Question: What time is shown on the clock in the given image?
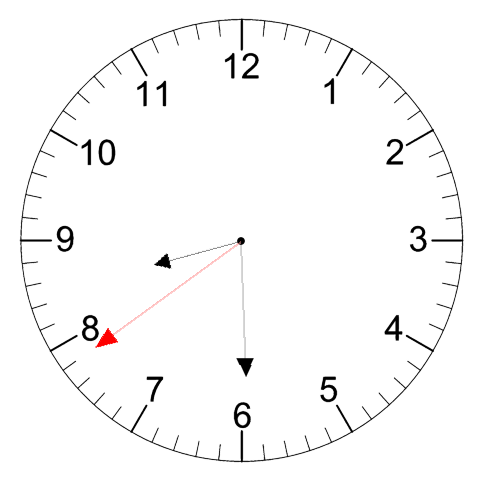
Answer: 08:29:39